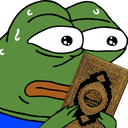
Label: 5_Pepe